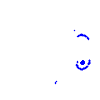
Particle: kaon